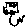
Label: car